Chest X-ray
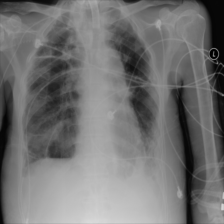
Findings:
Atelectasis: negative
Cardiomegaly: negative
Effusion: negative
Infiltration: negative
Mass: negative
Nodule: negative
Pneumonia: negative
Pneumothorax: negative
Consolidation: negative
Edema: negative
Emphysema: negative
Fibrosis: negative
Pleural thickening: negative
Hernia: negative